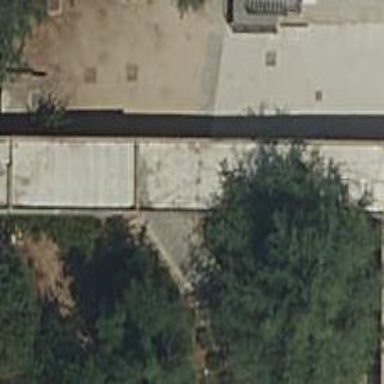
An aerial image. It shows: Footway with colonnade providing cover.